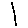
Label: line